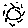
Label: sun